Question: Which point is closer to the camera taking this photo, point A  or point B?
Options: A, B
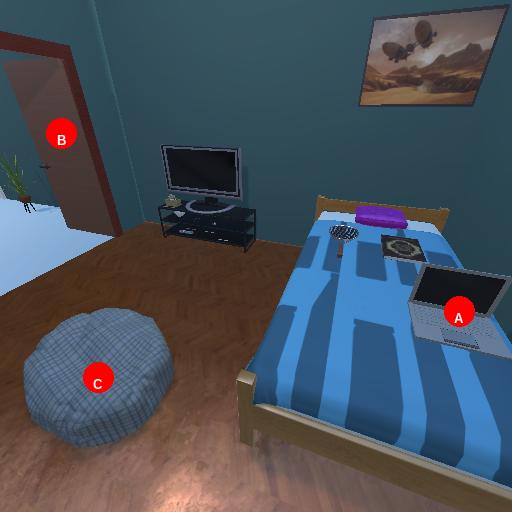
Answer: A